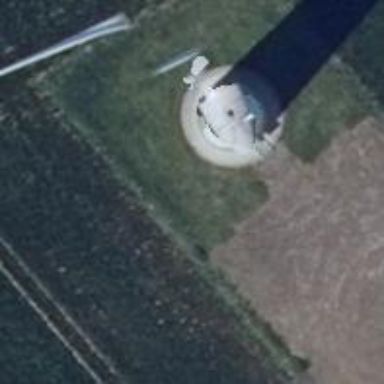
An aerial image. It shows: Wind power generator utilizing wind turbines.